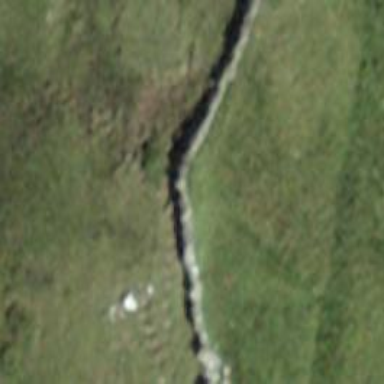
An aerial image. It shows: Wall barrier.